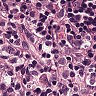
Metastatic tissue present: yes